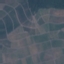
Land use / land cover class: PermanentCrop